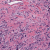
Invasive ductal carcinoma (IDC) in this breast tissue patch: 1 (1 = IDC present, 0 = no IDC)